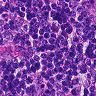
Metastatic tissue present: no